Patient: sex M, age 38
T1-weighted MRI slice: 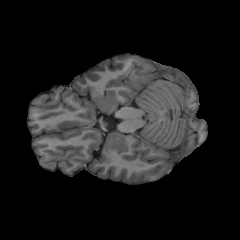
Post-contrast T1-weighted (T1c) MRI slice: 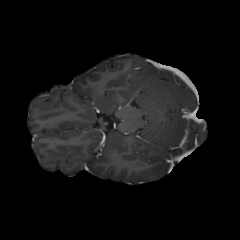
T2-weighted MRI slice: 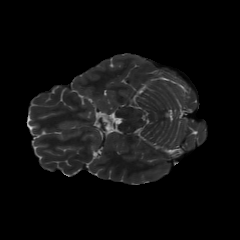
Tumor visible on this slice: no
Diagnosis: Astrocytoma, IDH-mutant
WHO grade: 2